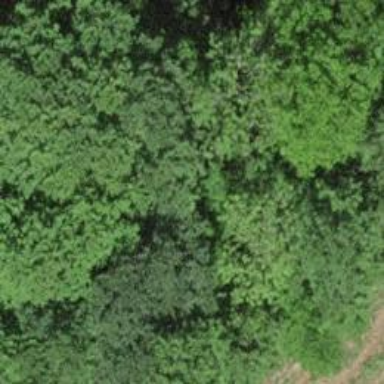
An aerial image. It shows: Deciduous broadleaved forest.